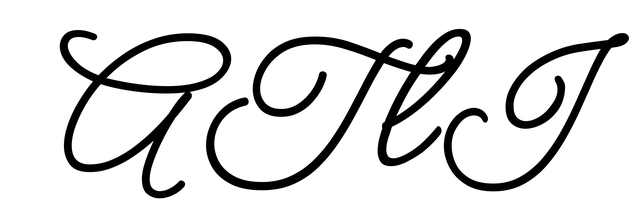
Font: MeowScript-Regular